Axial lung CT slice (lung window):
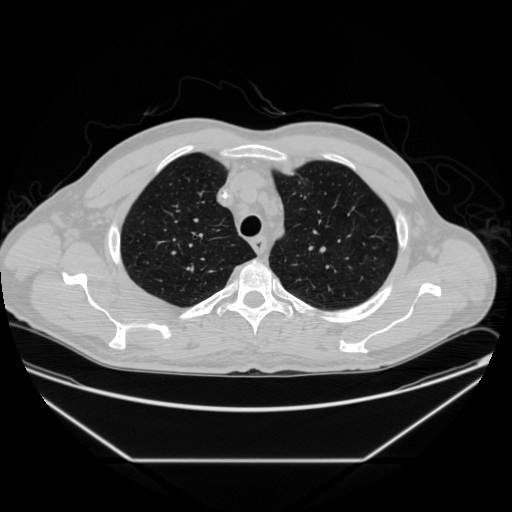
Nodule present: no